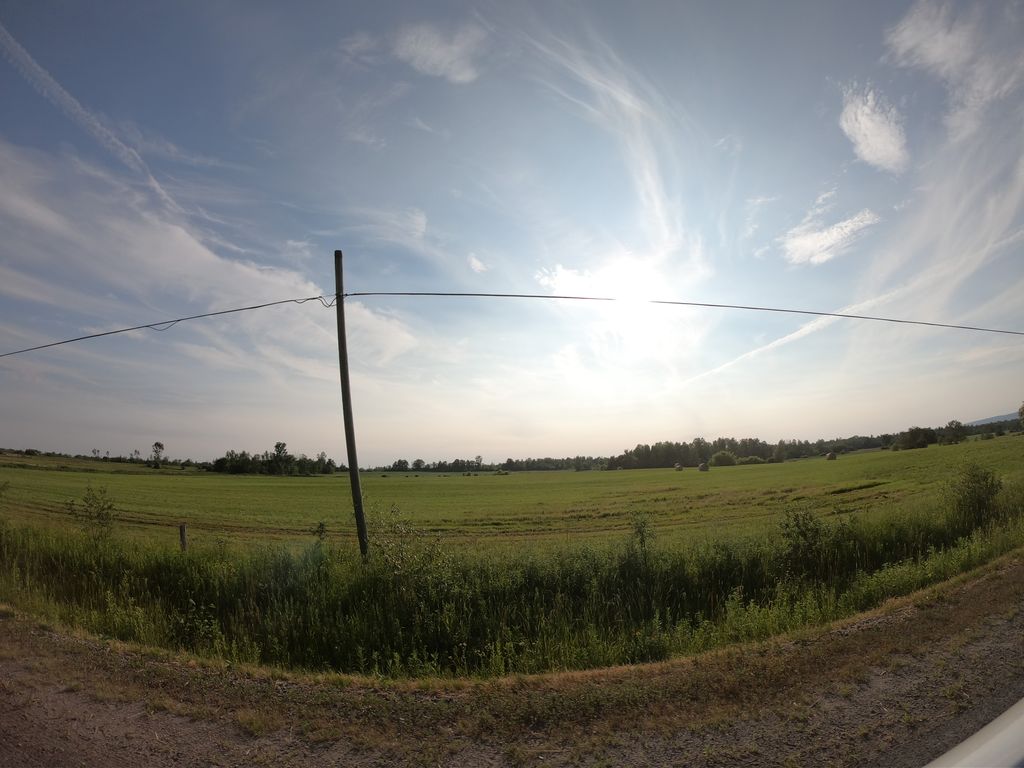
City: ottawa-gatineau